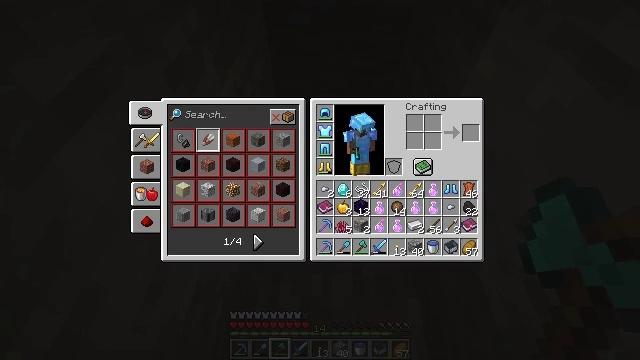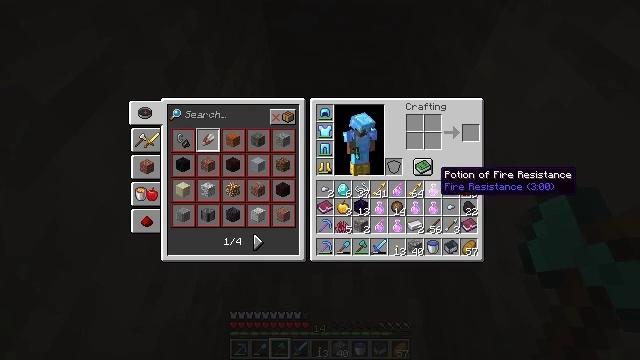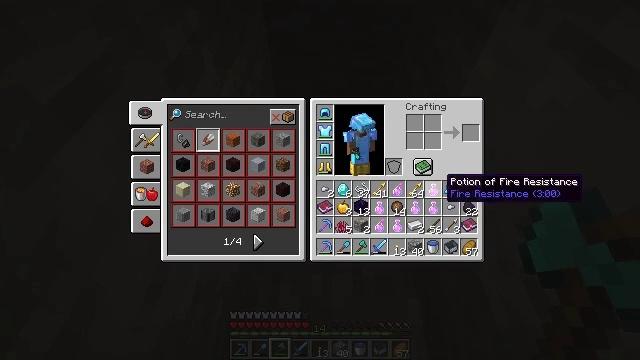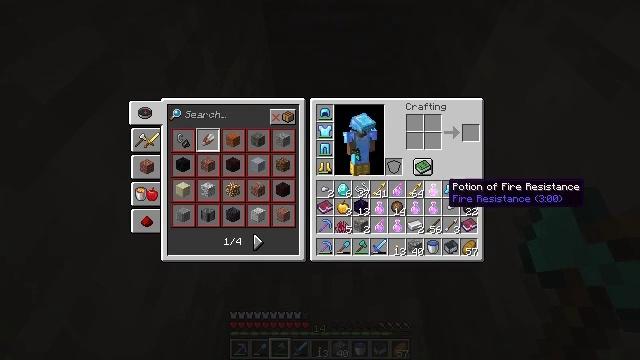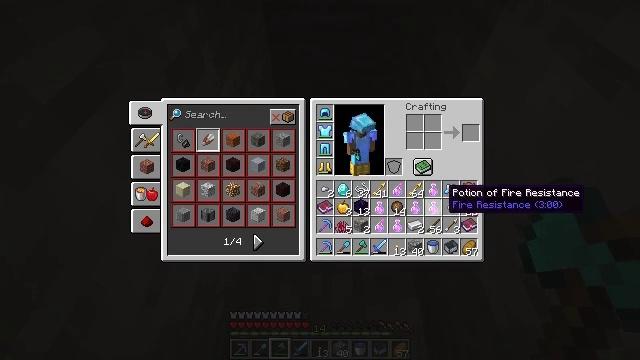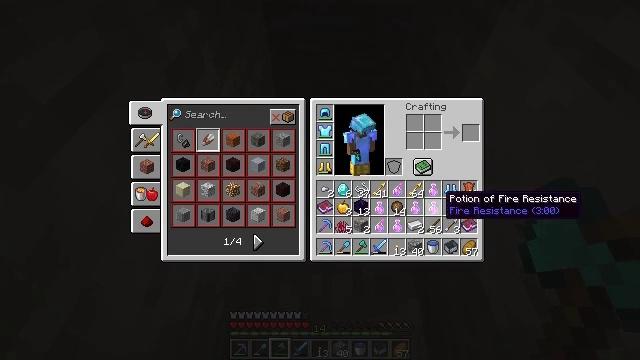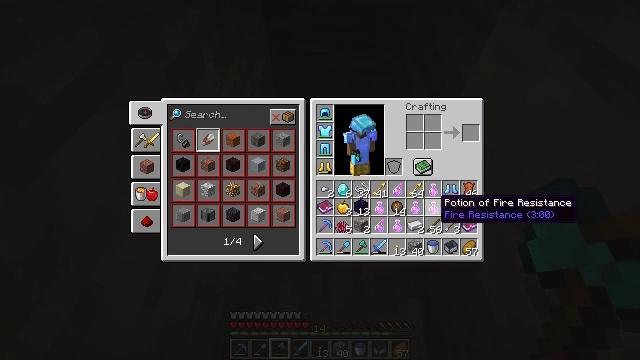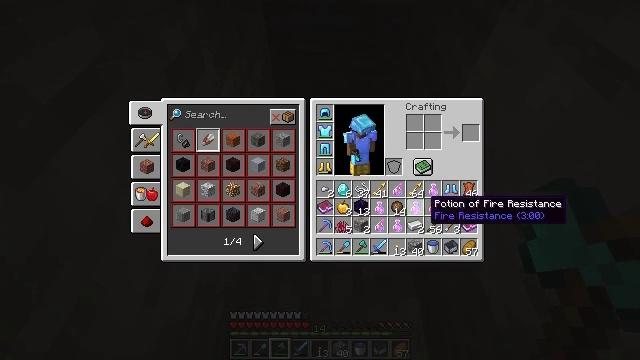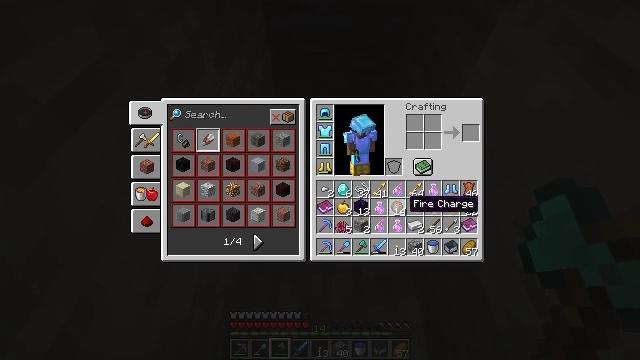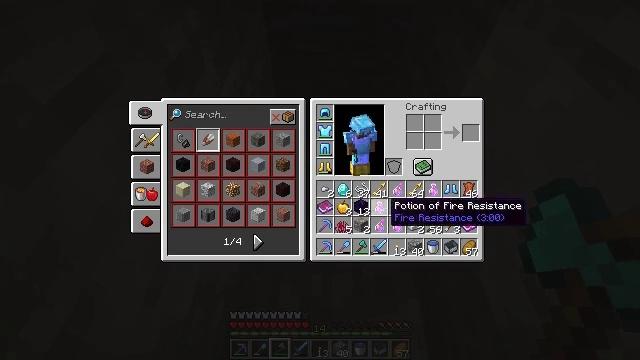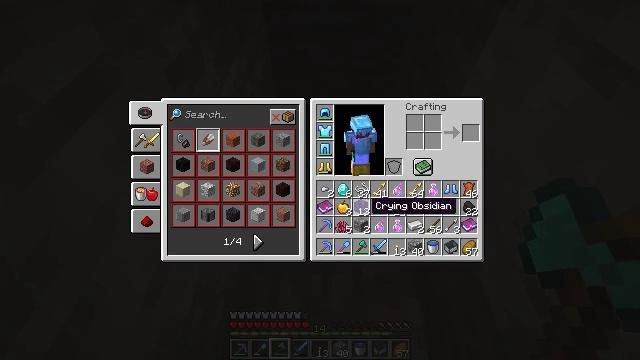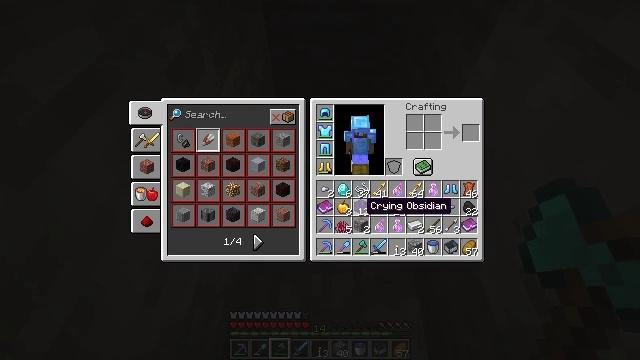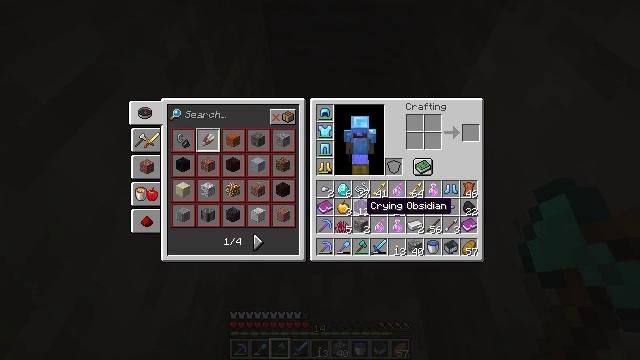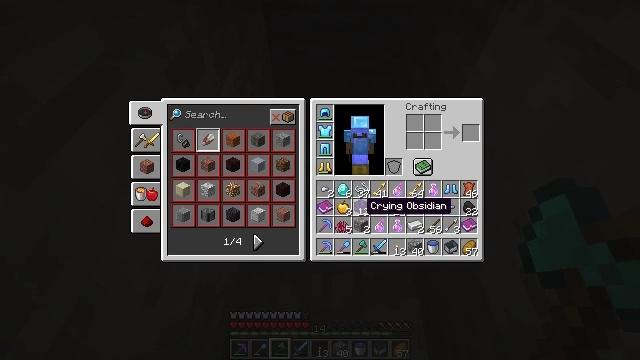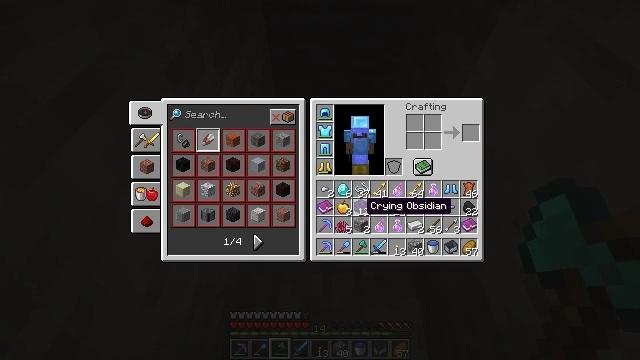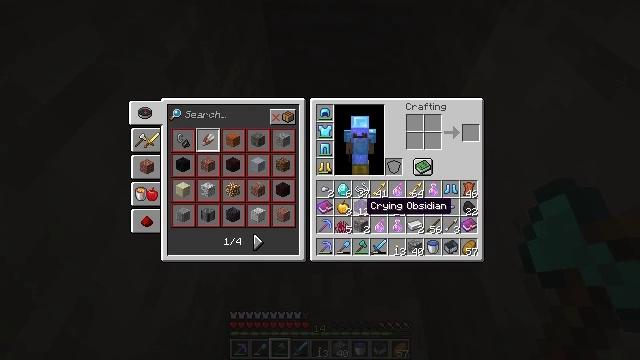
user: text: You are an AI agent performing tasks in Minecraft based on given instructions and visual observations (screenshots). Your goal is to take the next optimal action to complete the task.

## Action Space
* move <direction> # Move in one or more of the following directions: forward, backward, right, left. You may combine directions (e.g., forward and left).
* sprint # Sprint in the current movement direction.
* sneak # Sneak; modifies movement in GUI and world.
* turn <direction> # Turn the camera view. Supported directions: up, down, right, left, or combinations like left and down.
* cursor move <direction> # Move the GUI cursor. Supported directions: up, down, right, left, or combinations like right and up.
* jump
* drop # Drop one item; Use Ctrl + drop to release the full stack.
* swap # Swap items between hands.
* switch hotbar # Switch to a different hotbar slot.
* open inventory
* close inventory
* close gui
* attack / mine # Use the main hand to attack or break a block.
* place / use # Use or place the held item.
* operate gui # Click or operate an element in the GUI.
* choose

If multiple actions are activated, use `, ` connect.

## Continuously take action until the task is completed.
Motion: motion action
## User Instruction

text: Drop an iron nugget.
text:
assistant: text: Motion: no_op
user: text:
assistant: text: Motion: cursor move down
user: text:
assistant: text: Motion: no_op
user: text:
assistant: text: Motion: no_op
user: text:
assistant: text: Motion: no_op
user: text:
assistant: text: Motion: no_op
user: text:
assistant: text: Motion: cursor move left
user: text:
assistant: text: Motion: cursor move left
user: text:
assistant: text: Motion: cursor move left
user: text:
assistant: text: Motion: cursor move left
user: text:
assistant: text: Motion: no_op
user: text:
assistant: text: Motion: no_op
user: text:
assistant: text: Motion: no_op
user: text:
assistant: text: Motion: no_op
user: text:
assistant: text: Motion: no_op
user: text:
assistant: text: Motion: no_op
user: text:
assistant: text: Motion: no_op
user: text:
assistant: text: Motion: no_op
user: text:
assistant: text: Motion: no_op
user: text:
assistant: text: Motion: no_op
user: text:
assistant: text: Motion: no_op
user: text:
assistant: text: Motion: no_op
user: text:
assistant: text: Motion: no_op
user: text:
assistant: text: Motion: no_op
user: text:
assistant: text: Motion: no_op
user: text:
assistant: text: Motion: no_op
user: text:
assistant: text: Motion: no_op
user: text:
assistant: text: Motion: no_op
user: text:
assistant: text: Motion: no_op
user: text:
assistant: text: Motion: cursor move left